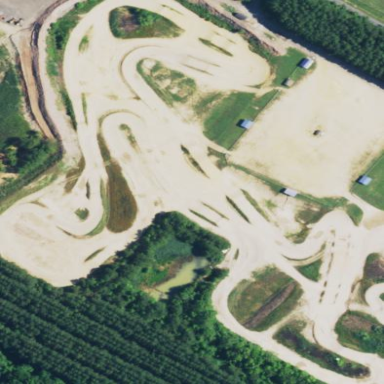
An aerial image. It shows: Motocross raceway.